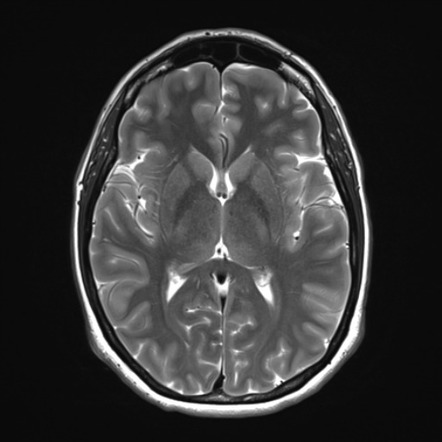
Label: notumor